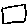
Label: square